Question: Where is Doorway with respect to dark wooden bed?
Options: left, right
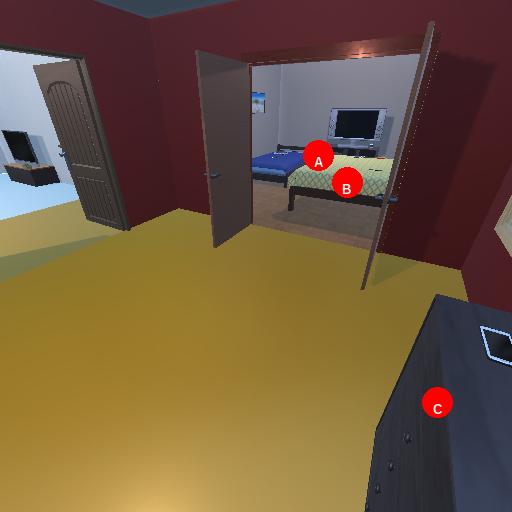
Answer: left